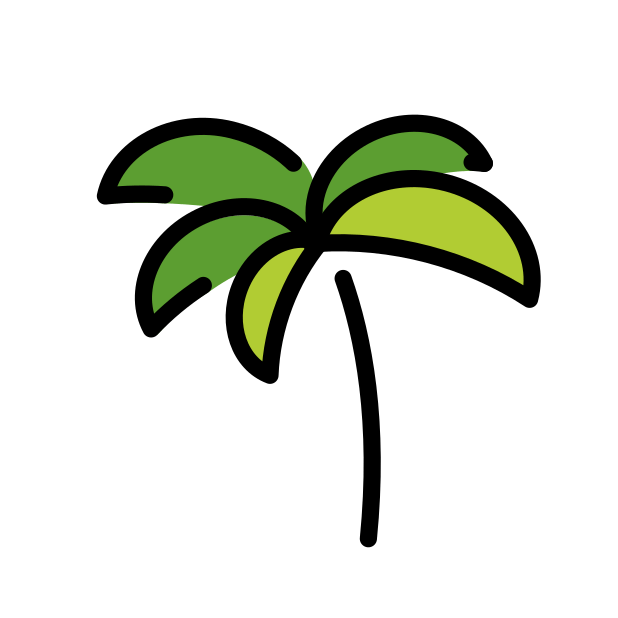
palm tree